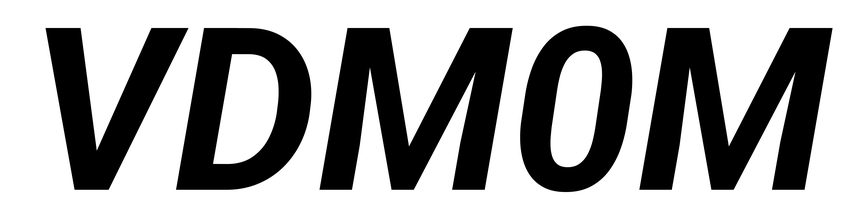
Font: Roboto-Italic_Bold_Italic